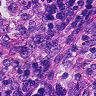
Metastatic tissue present: no